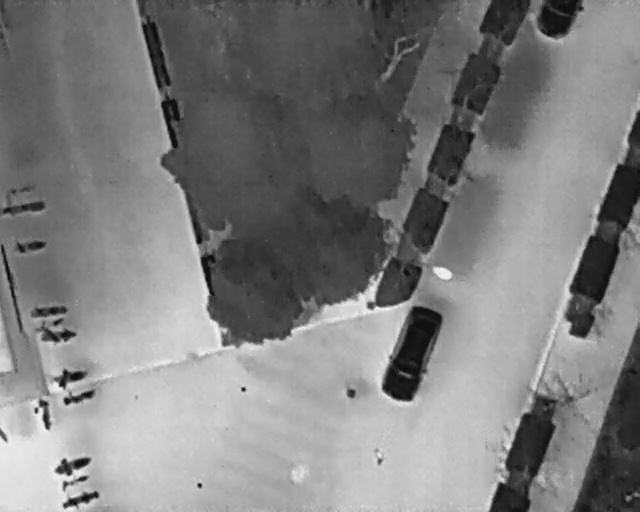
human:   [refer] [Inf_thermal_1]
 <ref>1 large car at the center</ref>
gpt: <box>[[56, 64, 72, 73, 20]]</box>

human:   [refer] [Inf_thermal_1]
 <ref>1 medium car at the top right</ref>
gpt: <box>[[84, 0, 90, 8, 2]]</box>